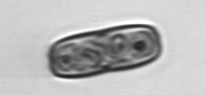
Label: Ephemera